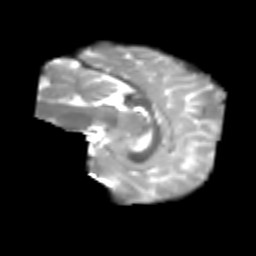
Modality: T2w
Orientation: sagittal
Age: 7
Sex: female
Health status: healthy